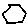
Label: hexagon